Interaction volume radius: 5 \u00c5
Interaction volume height: 25 \u00c5
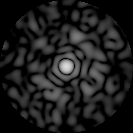
Disorder parameter: 0.8684